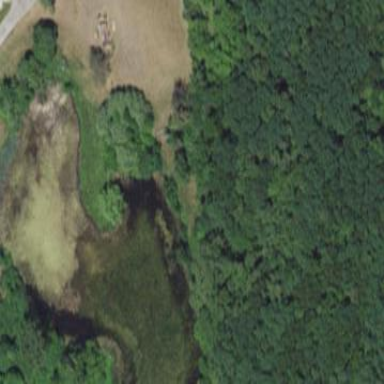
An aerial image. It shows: Serene pond surrounded by nature.